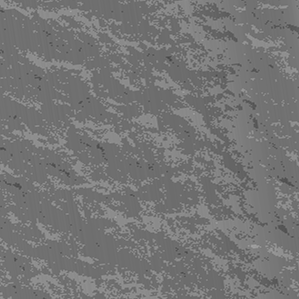
Label: frost